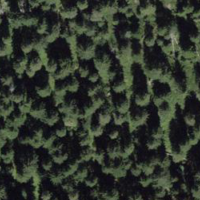
EUNIS habitat code: 43
Species observed at this site:
Phyteuma orbiculare